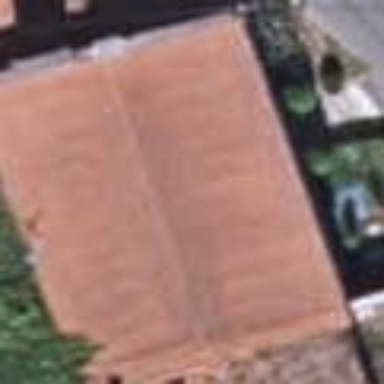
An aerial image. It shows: Simple house.